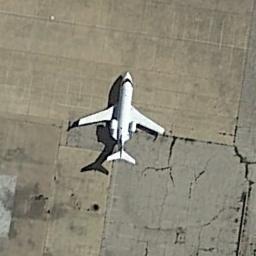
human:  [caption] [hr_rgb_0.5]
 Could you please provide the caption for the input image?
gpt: A plane parked on the open area .

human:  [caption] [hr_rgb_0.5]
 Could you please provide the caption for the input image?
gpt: A plane parked on a clearing .

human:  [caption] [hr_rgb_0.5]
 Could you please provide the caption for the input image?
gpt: A white plane is parked in the middle of the image .

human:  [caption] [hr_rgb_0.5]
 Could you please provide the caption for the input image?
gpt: There is an airplane parked on the runway .

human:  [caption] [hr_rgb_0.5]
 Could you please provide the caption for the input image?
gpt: There is an airplane in the parking lot .